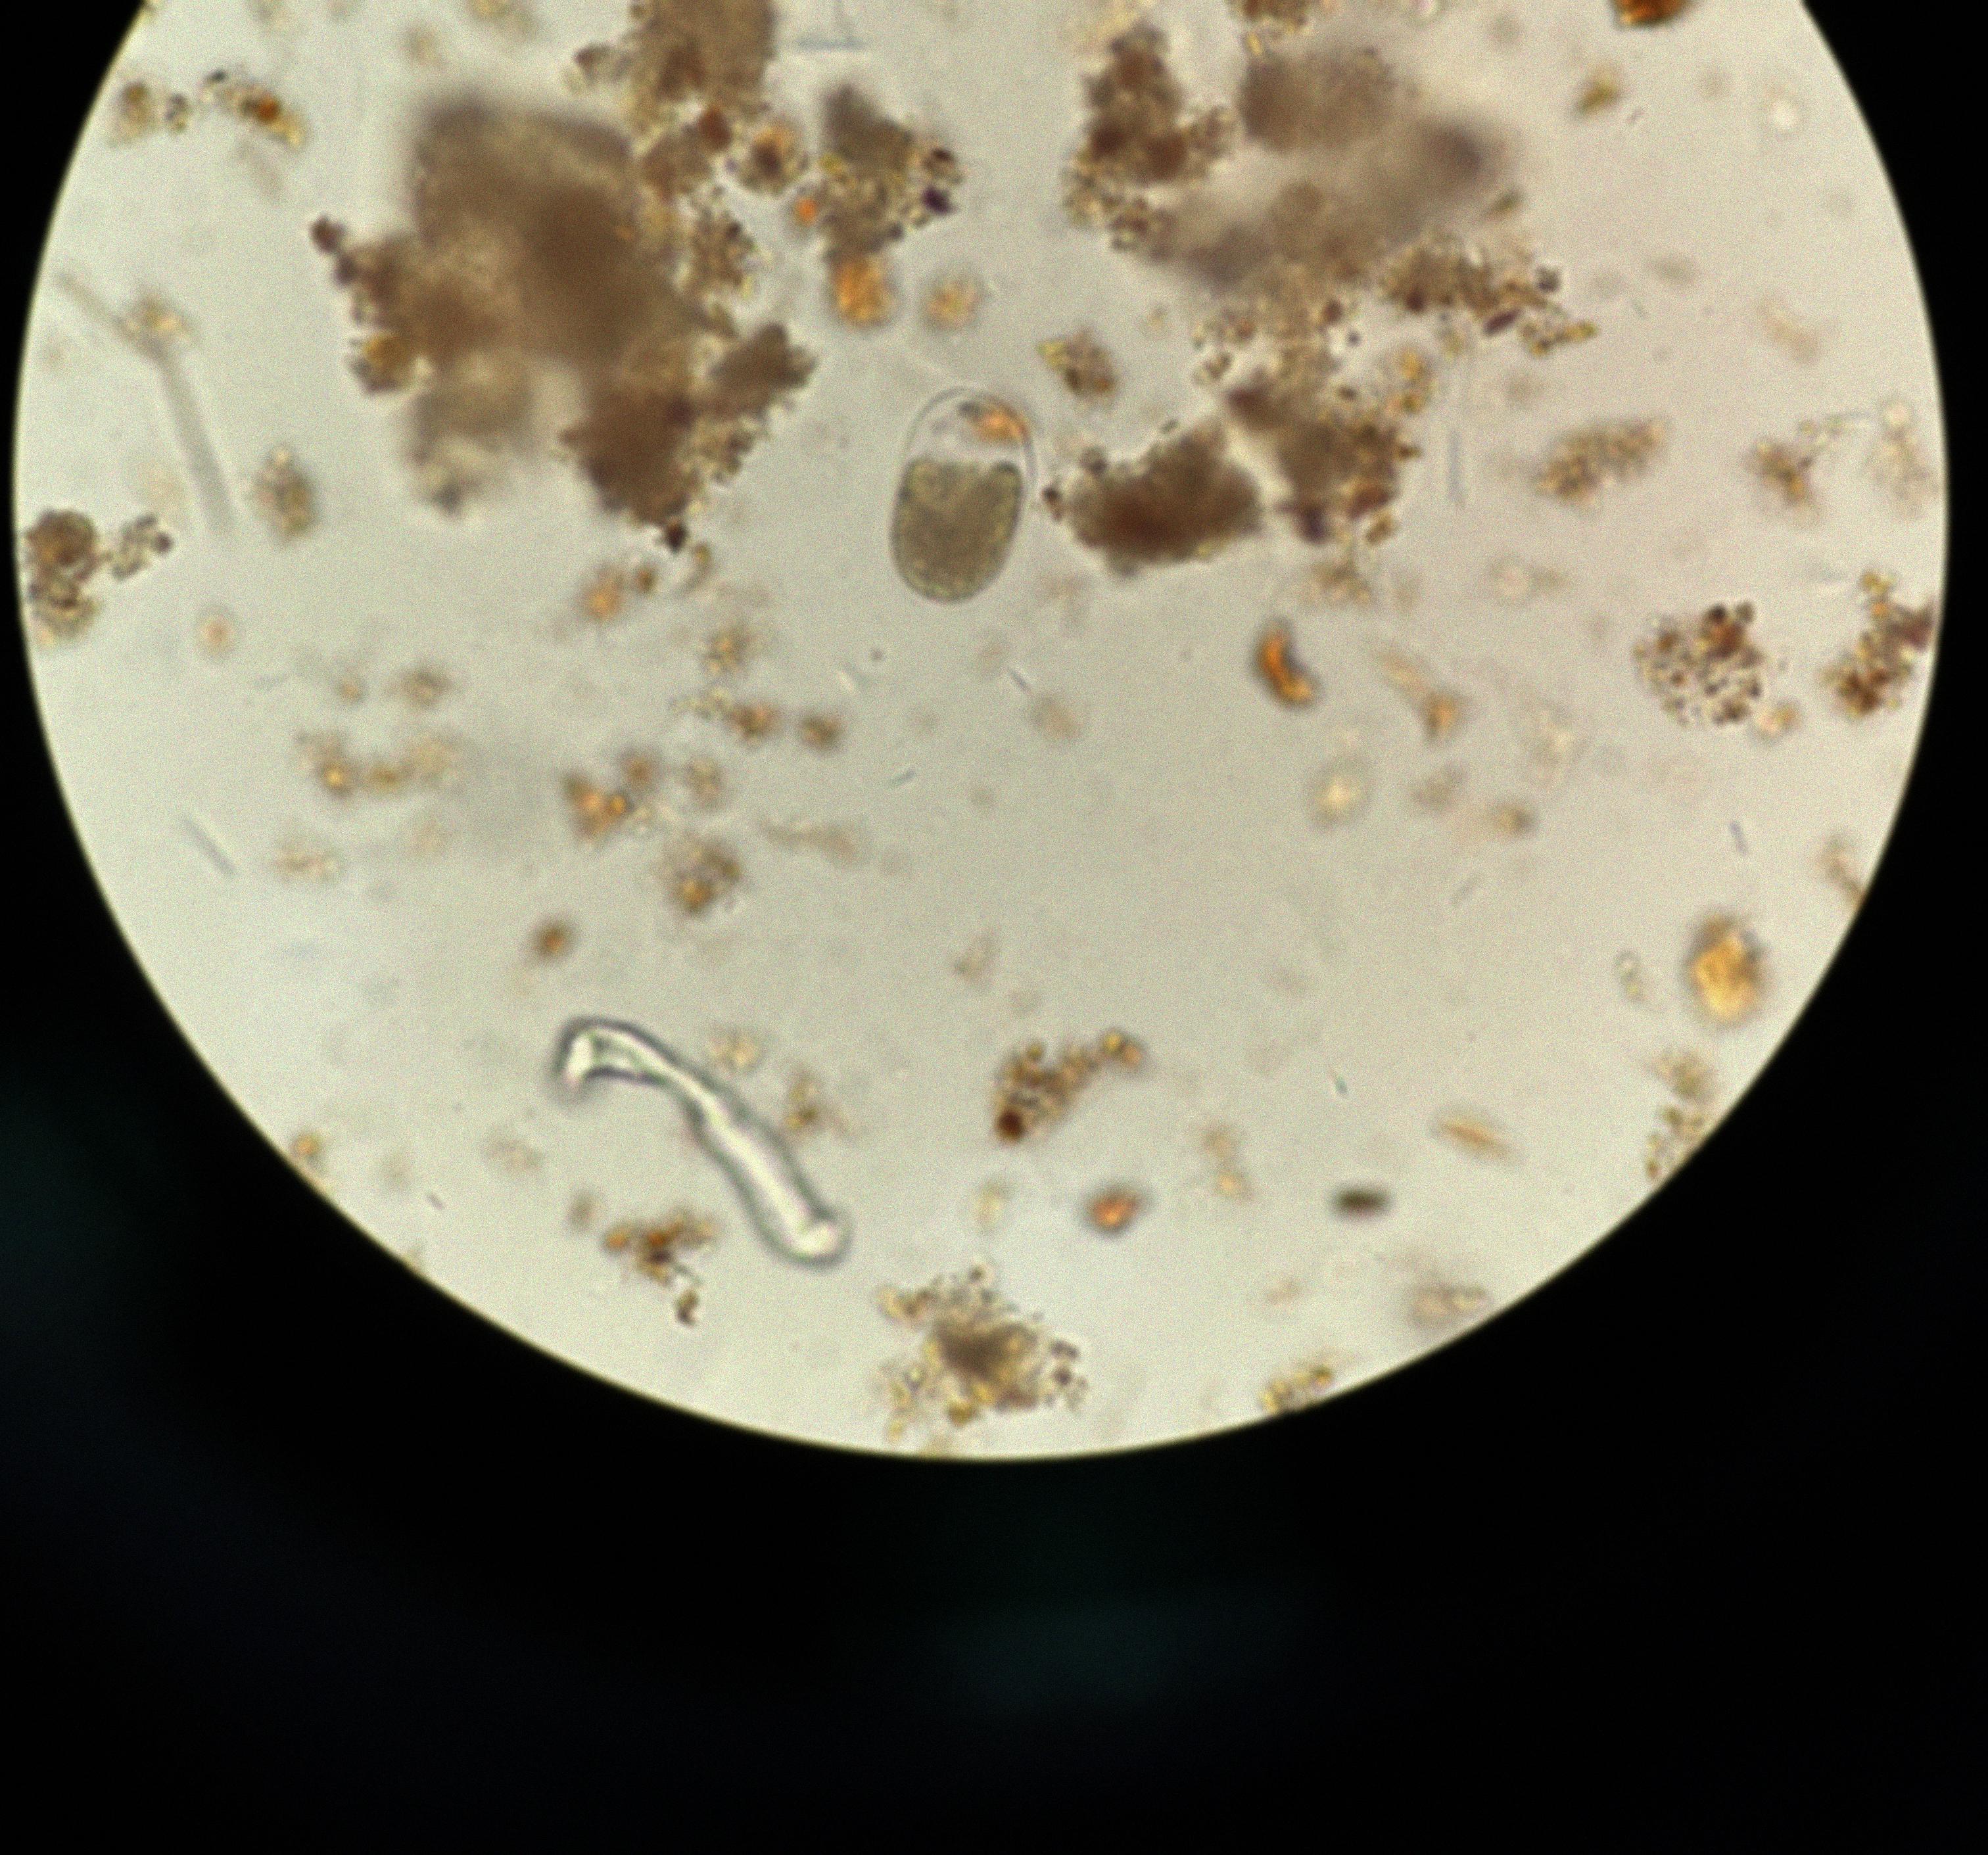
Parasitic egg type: Hookworm egg